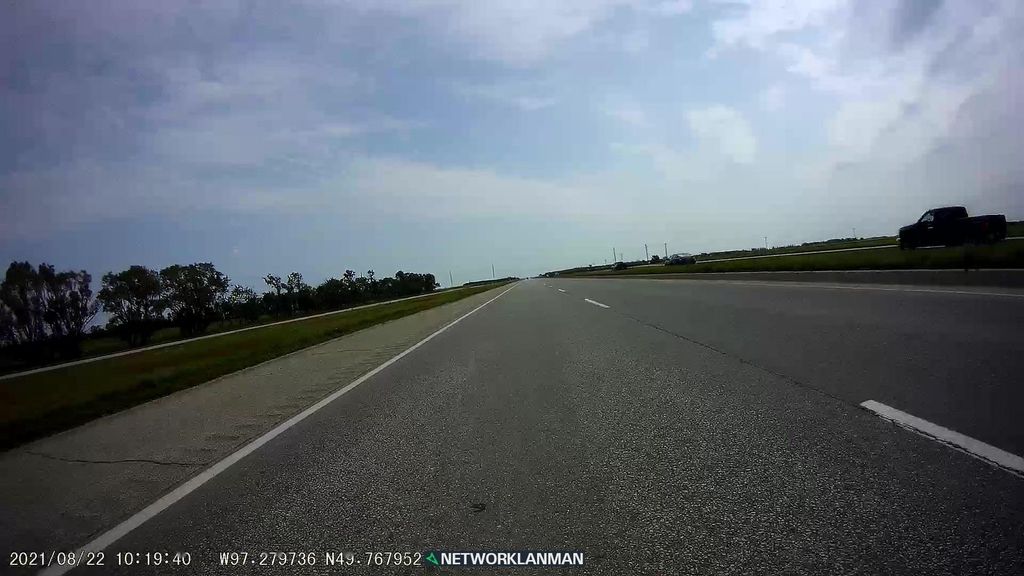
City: winnipeg